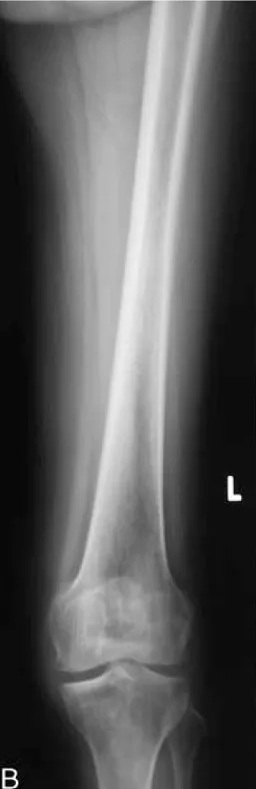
Left femur ; X-ray of skull and left femur showed no osteolytic lesions.
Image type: radiology (x_ray)